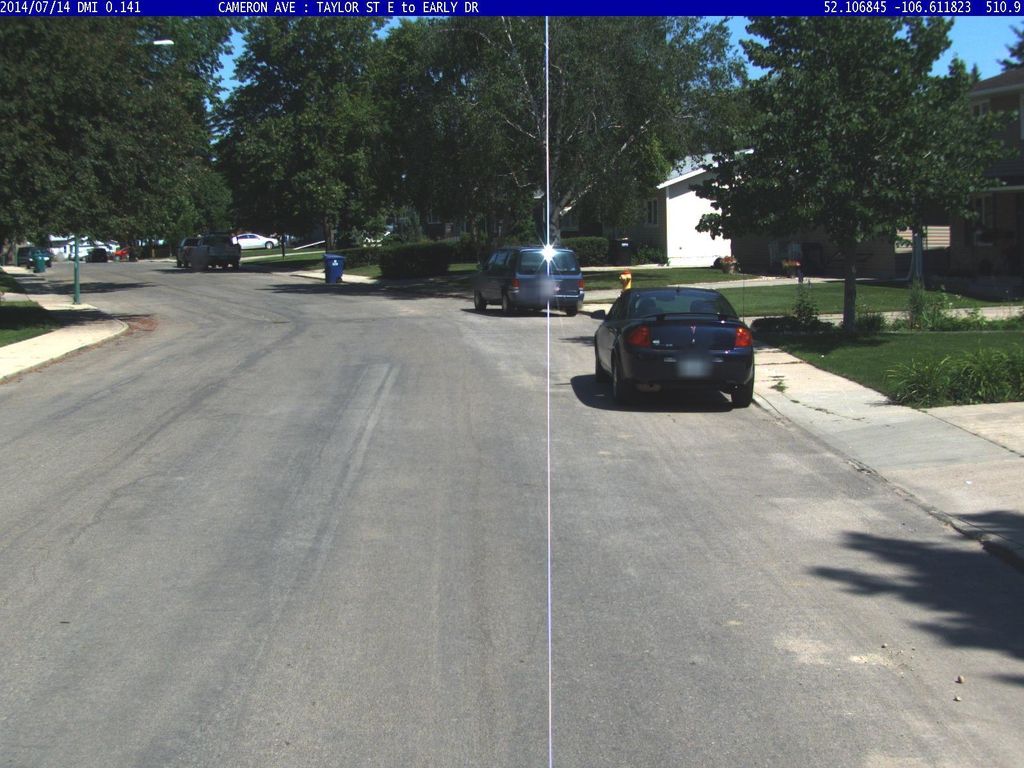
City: saskatoon